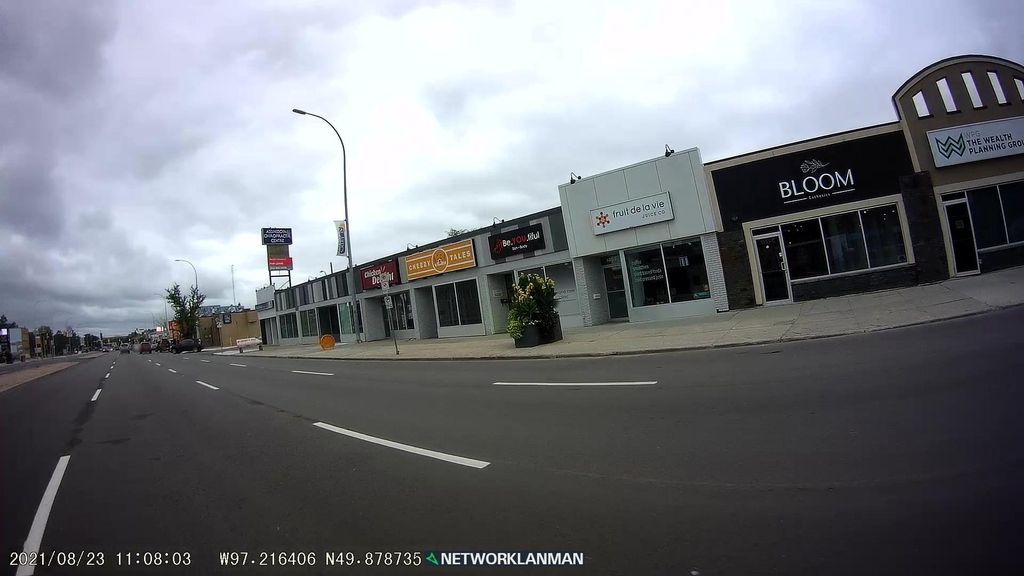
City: winnipeg